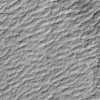
Atmospheric dust classification: not_dusty